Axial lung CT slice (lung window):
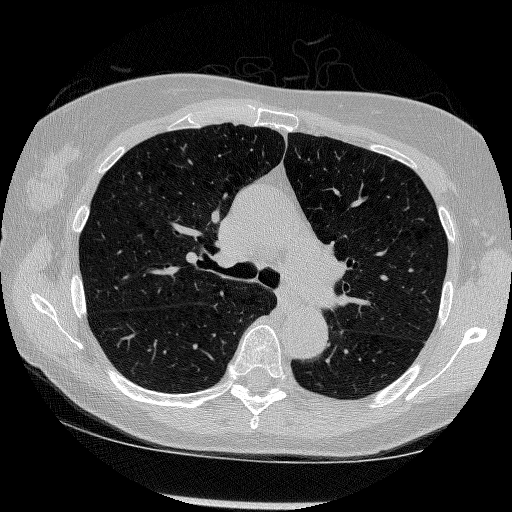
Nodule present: no